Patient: sex M, age 23
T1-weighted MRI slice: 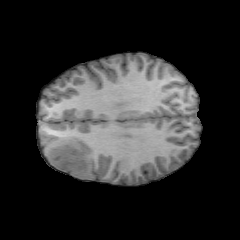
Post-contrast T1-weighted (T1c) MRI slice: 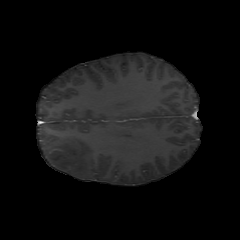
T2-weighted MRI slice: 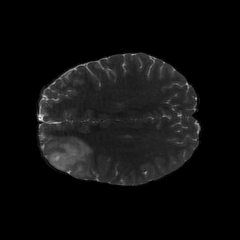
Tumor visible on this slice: yes
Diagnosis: Oligodendroglioma, IDH-mutant, 1p/19q-codeleted
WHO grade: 2